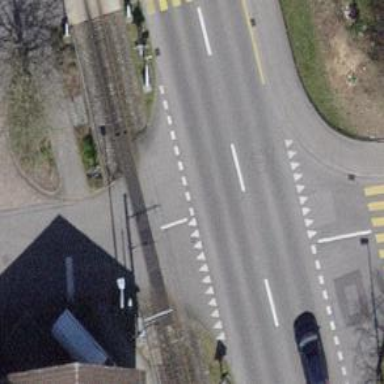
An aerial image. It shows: Road with "give way" sign.